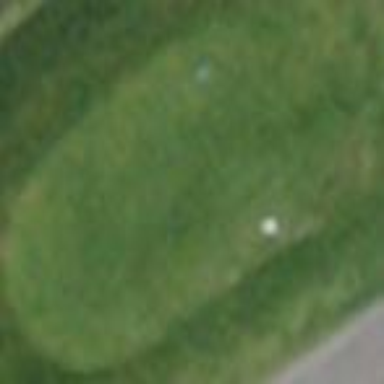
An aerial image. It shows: Grassy area designated as golf tee.